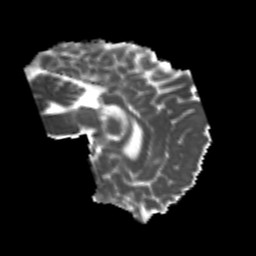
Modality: MD
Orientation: sagittal
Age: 22
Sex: male
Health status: healthy
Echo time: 0.074 s